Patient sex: M
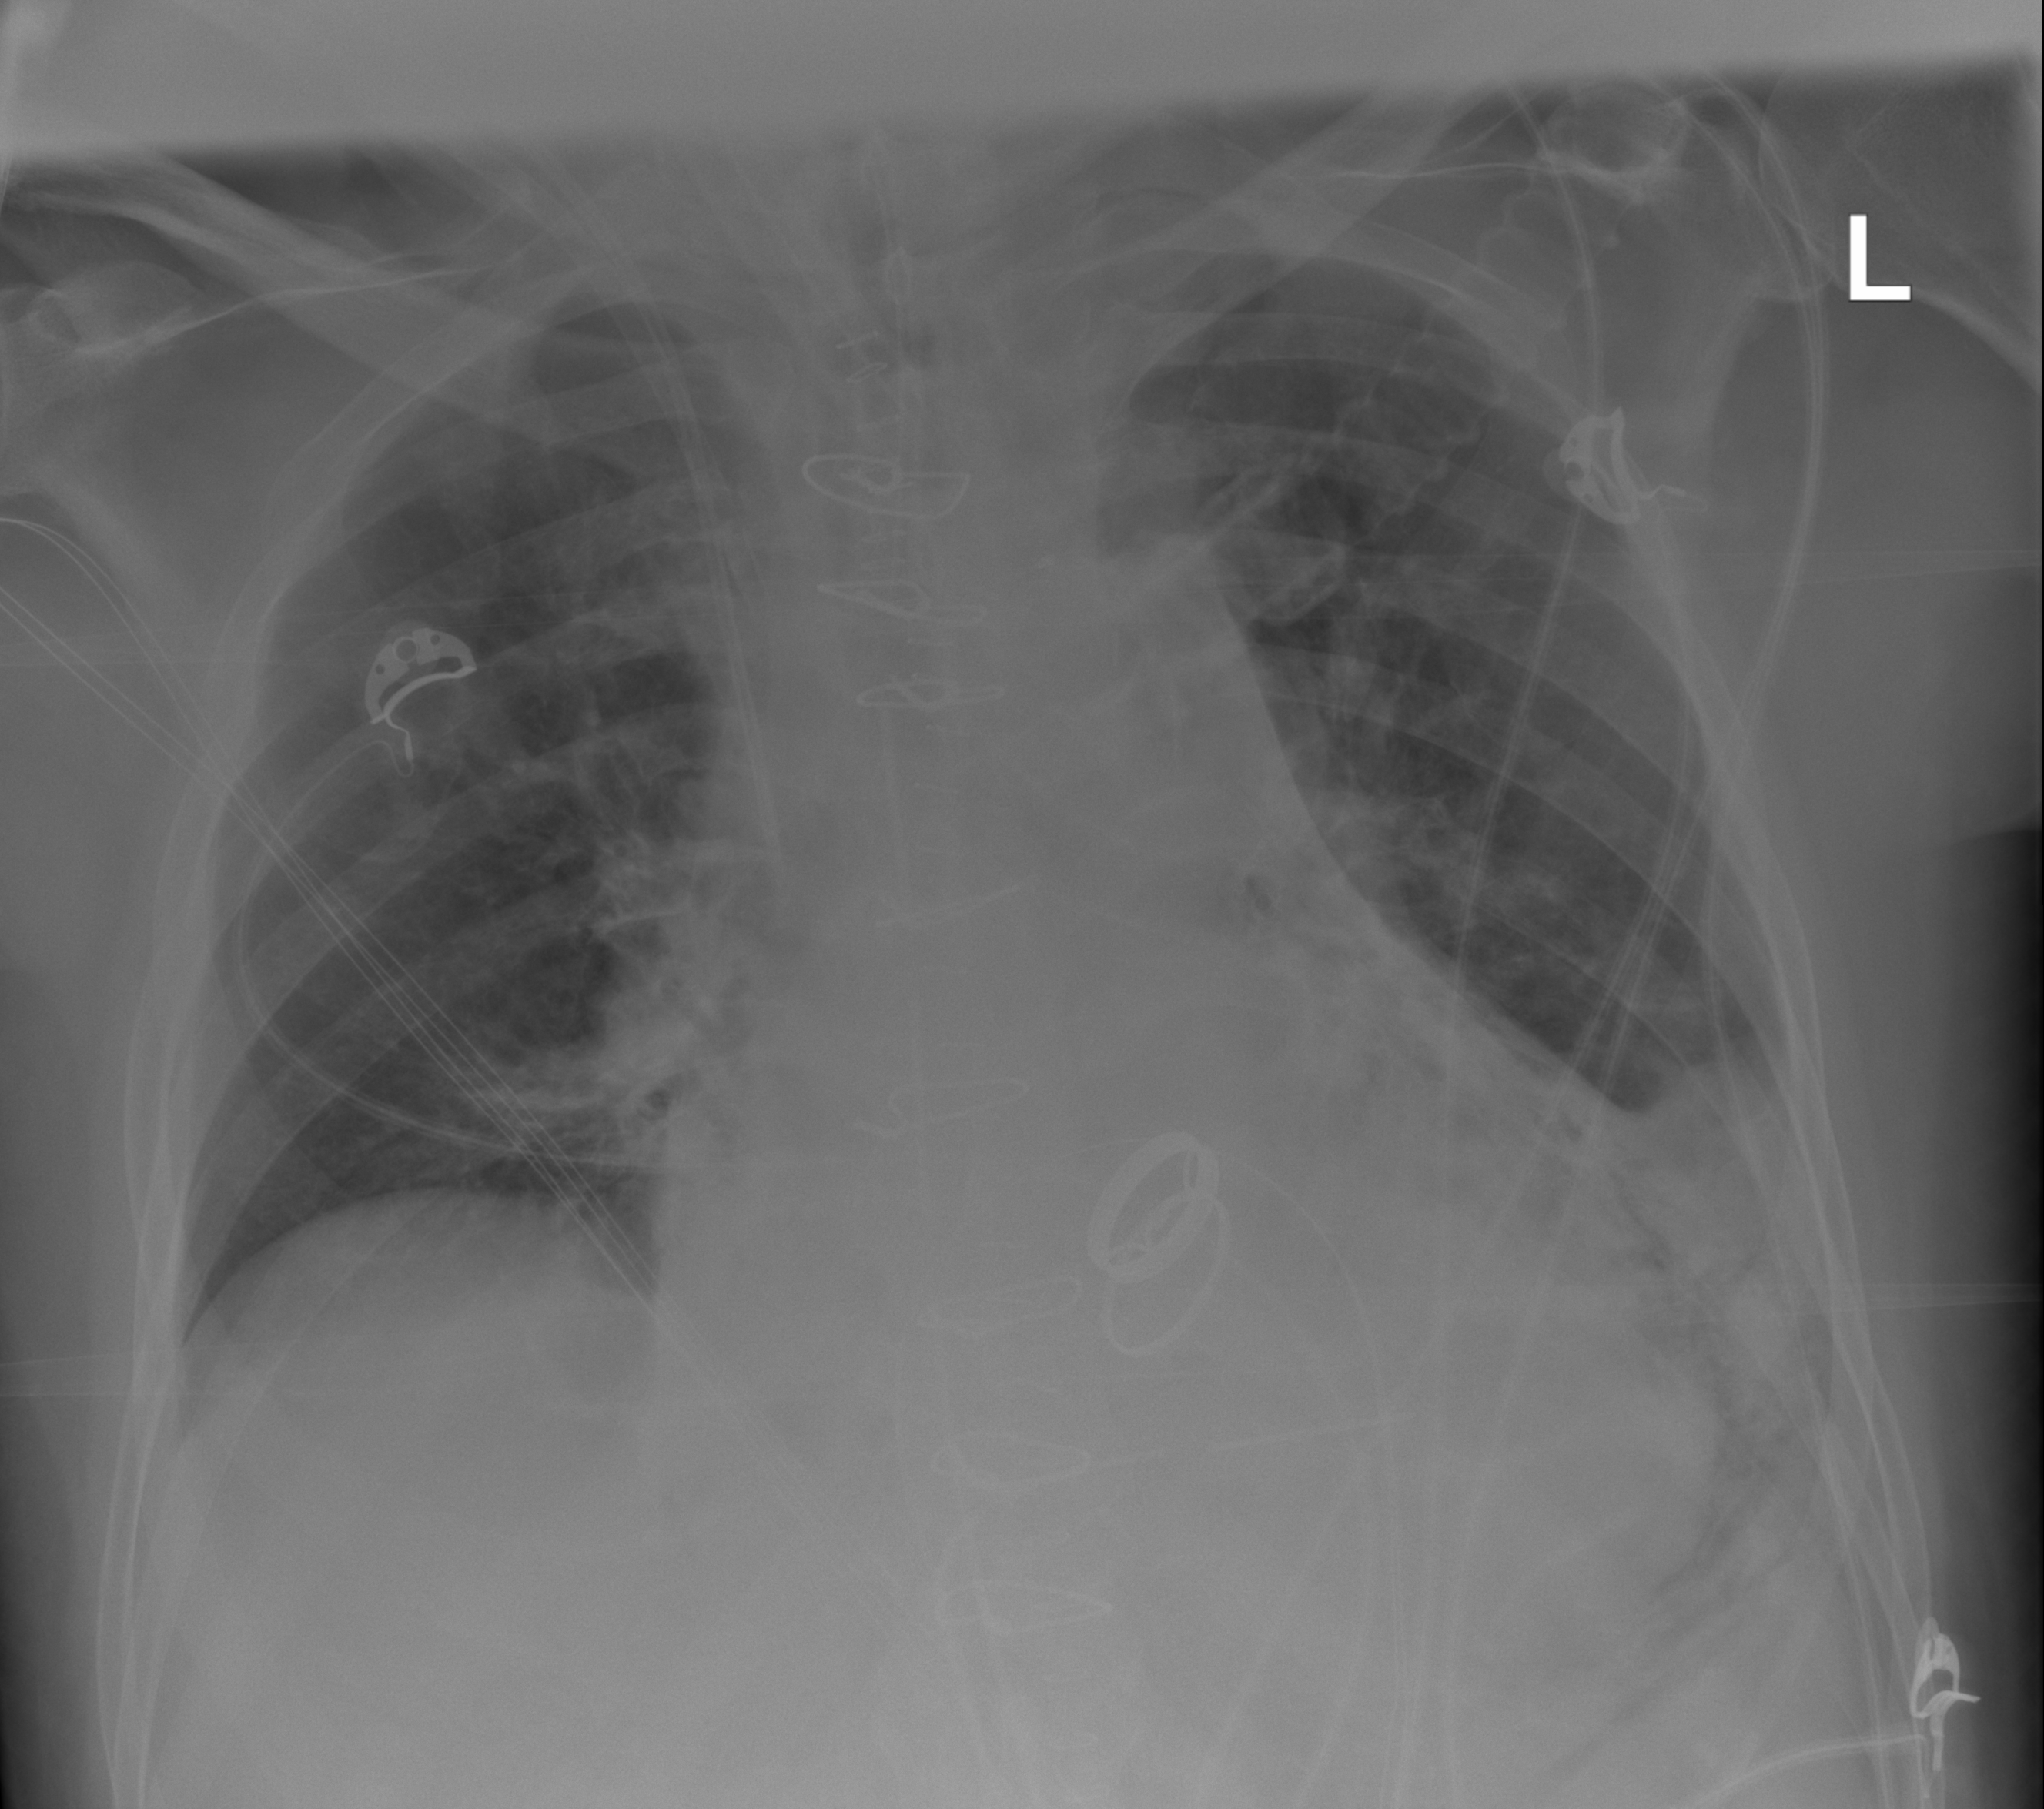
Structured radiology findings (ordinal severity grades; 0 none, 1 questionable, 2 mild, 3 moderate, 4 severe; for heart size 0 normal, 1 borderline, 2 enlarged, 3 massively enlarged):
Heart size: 2
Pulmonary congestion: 0
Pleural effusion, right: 0
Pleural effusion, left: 2
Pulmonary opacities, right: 0
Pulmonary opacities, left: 0
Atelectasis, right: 0
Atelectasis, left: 2